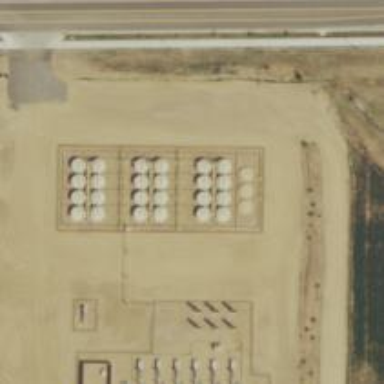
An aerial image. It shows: Storage tank that is man-made.